Question: I'm trying to use 'jquery' in 'Drupal 7'. I have put the following code in a module 'js' file, and loaded it with 'drupal_add_js'. At first this same error occurred in my module 'js' file and after googling I found that I should wrap the code in a function. But after fixing that, the error occurred in 'jquery.js?v=1.4.4'. Here's my code:
'''
(function($) {
$(document).mouseup(function (e)
{
var container = $("div#top-bar-menu-wrapper");
if (!container.is(e.target) // if the target of the click isn't the container...
&& container.has(e.target).length === 0) // ... nor a descendant of the container
{
container.hide();
}
});
}(jQuery));
'''
and an screenshot of the error:

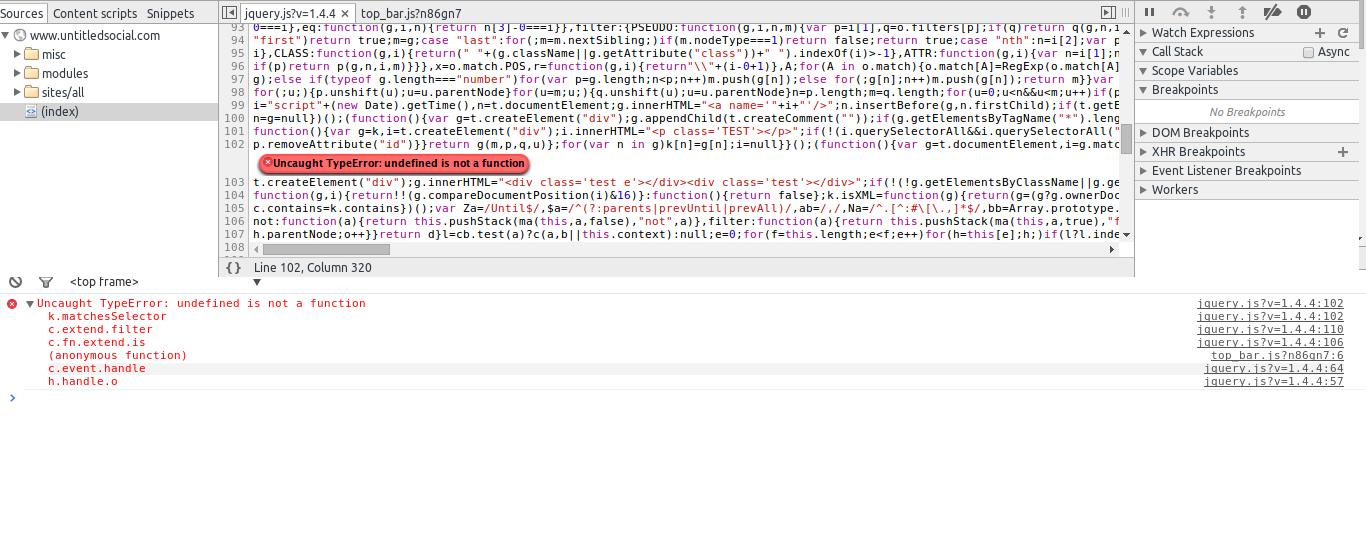
Answer: The problem is with this line:
'''
container.is(e.target)
'''
'jQuery.is()' has taken an as parameter. This is ok in jQuery 1.6<= but Drupals7's default jQuery is 1.4.4.
So a jquery update solved my problem.